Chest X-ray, PA view. Patient: 55 years old, sex M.
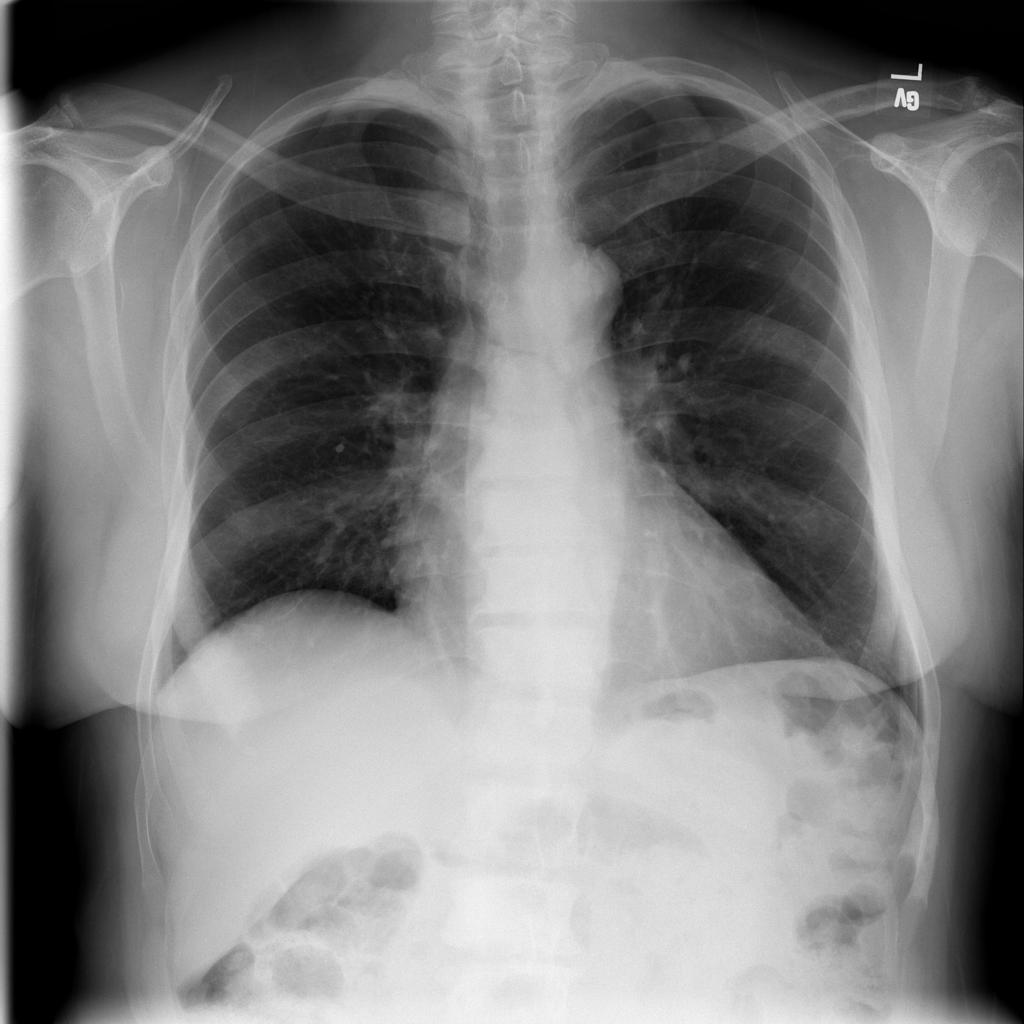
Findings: No Finding